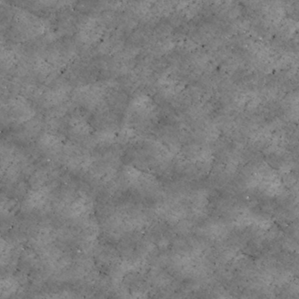
Label: non_frost